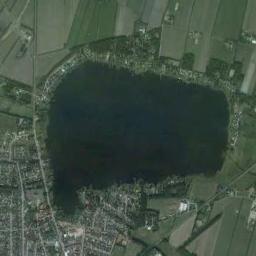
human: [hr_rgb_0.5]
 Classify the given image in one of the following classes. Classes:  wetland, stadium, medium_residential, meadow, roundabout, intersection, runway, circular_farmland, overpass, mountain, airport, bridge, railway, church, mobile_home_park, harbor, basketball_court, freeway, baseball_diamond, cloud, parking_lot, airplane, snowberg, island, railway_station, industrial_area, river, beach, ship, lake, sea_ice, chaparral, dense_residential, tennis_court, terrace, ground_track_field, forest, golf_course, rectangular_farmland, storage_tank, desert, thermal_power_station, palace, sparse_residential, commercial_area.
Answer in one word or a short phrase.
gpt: lake